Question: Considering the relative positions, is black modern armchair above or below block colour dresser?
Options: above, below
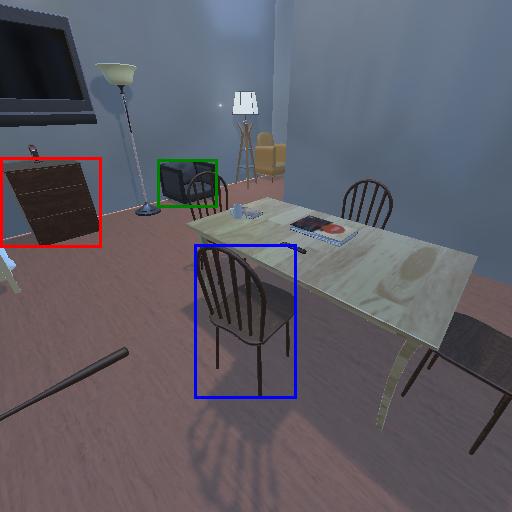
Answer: above